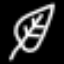
Label: leaf